Question: I'm designing a simple fractal program in Java that will start by drawing a rectangle then recursively draw rectangles 1/4 the size at each corner. This will repeat and span in all directions until the dimensions converge to 0.
I have the program and design completely functional as of now; however, I'm making additions that I am unsure of how to do. When I run the program, the fractal is shown already complete in the JFrame that pops up. What I want to do is have each rectangle appear individually with a short delay between each one being painted.
I have a class for my main method which simply instantiates a GUI object and calls its run() method. For the most part, all the relevant code exists in these two files.
'''
public GUI()
{
Dimension screenSize = Toolkit.getDefaultToolkit().getScreenSize();
fractal = new Fractal(this, screenSize.width, screenSize.height);
this.setTitle("Fractals");
this.setSize(screenSize.width, screenSize.height);
this.setDefaultCloseOperation(JFrame.EXIT_ON_CLOSE);
this.getContentPane().add(fractal);
this.setFocusable(true);
this.setVisible(true);
}
public void run()
{
fractal.repaint();
}
'''
'''
public Fractal(GUI gui, int width, int height)
{
this.gui = gui;
this.screenWidth = width;
this.screenHeight = height;
}
@Override
protected void paintComponent(Graphics g)
{
super.paintComponent(g);
/* Calculate coordinates and dimensions */
int x = 3 * this.screenWidth / 8;
int y = 3 * this.screenHeight / 8;
int width = this.screenWidth / 4;
int height = this.screenHeight / 4;
/* Draw the center rectangle */
g.setColor(Color.BLACK);
g.fillRect(x, y, width, height);
/* Adjust dimensions for next rectangles */
width /= 2;
height /= 2;
/* Draw rectangles at the corners */
drawTopLeft(g, x - width, y - height, width, height);
drawBottomLeft(g, x - width, y + (2 * height), width, height);
drawTopRight(g, x + (2 * width), y - height, width, height);
drawBottomRight(g, x + (2 * width), y + (2 * height), width, height);
}
public void drawTopLeft(Graphics g, int x, int y, int width, int height)
{
/* Ensure the boundaries lay within the screen */
if(x > 0 && y > 0)
{
/* Draw itself */
g.fillRect(x, y, width, height);
/* Adjust dimensions for next rectangles */
width /= 2;
height /= 2;
/* Draw rectangles at the corners */
if(width > 0 && height > 0)
{
drawTopLeft(g, x - width, y - height, width, height);
drawBottomLeft(g, x - width, y + (2 * height), width, height);
drawTopRight(g, x + (2 * width), y - height, width, height);
}
}
}
public void drawBottomLeft(Graphics g, int x, int y, int width, int height)
{
/* Ensure the boundaries lay within the screen */
if(x > 0 && y + height < screenHeight)
{
/* Draw itself */
g.fillRect(x, y, width, height);
/* Adjust dimensions for next rectangles */
width /= 2;
height /= 2;
/* Draw rectangles at the corners */
if(width > 0 && height > 0)
{
drawTopLeft(g, x - width, y - height, width, height);
drawBottomLeft(g, x - width, y + (2 * height), width, height);
drawBottomRight(g, x + (2 * width), y + (2 * height), width, height);
}
}
}
public void drawTopRight(Graphics g, int x, int y, int width, int height)
{
/* Ensure the boundaries lay within the screen */
if(x + width < screenWidth && y > 0)
{
/* Draw itself */
g.fillRect(x, y, width, height);
/* Adjust dimensions for next rectangles */
width /= 2;
height /= 2;
/* Draw rectangles at the corners */
if(width > 0 && height > 0)
{
drawTopLeft(g, x - width, y - height, width, height);
drawTopRight(g, x + (2 * width), y - height, width, height);
drawBottomRight(g, x + (2 * width), y + (2 * height), width, height);
}
}
}
public void drawBottomRight(Graphics g, int x, int y, int width, int height)
{
/* Ensure the boundaries lay within the screen */
if(x + width < screenWidth && y + height < screenHeight)
{
/* Draw itself */
g.fillRect(x, y, width, height);
/* Adjust dimensions for next rectangles */
width /= 2;
height /= 2;
/* Draw rectangles at the corners */
if(width > 0 && height > 0)
{
drawBottomLeft(g, x - width, y + (2 * height), width, height);
drawTopRight(g, x + (2 * width), y - height, width, height);
drawBottomRight(g, x + (2 * width), y + (2 * height), width, height);
}
}
}
'''
Here is what the output generates.

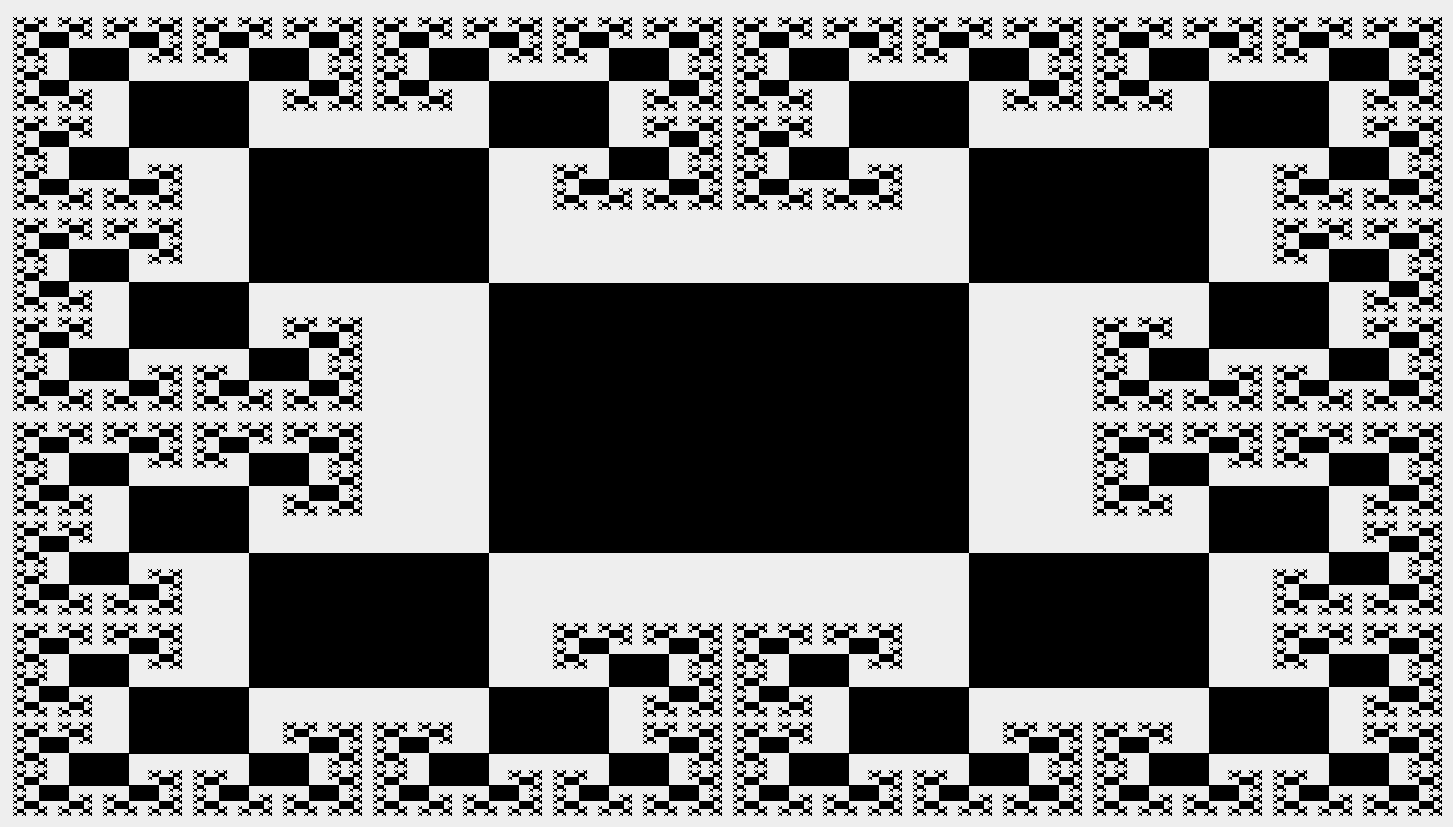
Answer: You need to calculate each rectangle outside of the paintComponent method. Each subsequent one should be stored in an array or list or some data structure. Then call repaint and sleep for 1 second (but don't sleep in the paintComponent method).
Your paintComponent method must then iterate thru the list of rectangles and paint each one. So each time repaint is called, your old ones and then your new one will be painted.
Bottom line, do not do much processing in paintComponent or any other method that runs in the EDT or your application will become unresponsive or not work as desired.
One more thing. Any drawing that you do in paintComponent will not be visible until you leave the method.
I didn't see you image earlier. If you are going to be drawing curves or diagonal lines, then set the following in paintComponent before painting. It will smooth out the graphics.
'''
Graphics2D g2d = (Graphics2D) g;
g2d.setRenderingHint(RenderingHints.KEY_ANTIALIASING, RenderingHints.VALUE_ANTIALIAS_ON);
'''